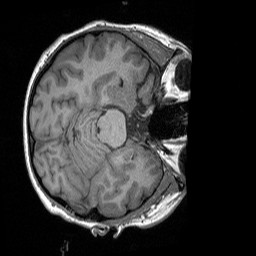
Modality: T1w
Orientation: axial
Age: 31
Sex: female
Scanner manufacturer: siemens
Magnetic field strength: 3 T
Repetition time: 1.9 s
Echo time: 0.00252 s